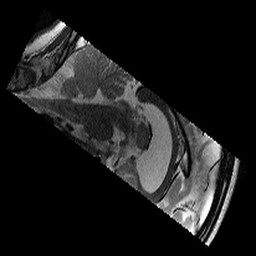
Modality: T2w
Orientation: sagittal
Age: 11
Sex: female
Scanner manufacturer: siemens
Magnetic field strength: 3 T
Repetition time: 9.23 s
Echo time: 0.067 s